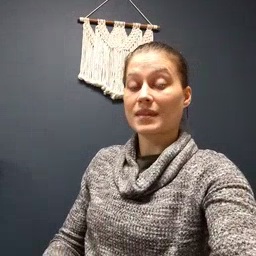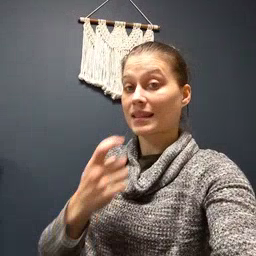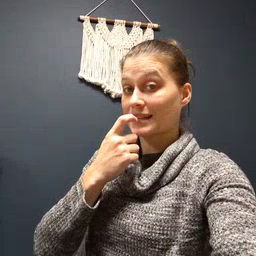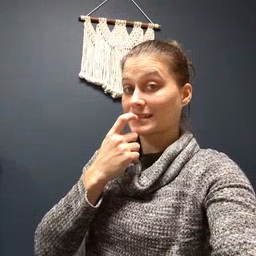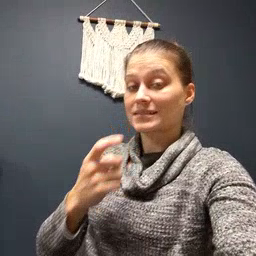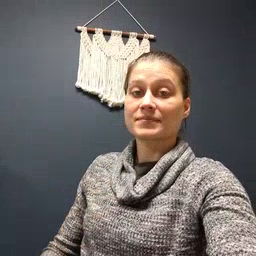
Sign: glasswindow